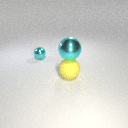
large yellow rubber sphere in front of small cyan metal sphere